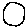
Label: circle